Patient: sex F, age 57
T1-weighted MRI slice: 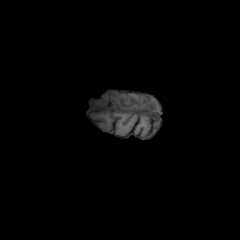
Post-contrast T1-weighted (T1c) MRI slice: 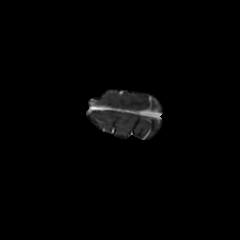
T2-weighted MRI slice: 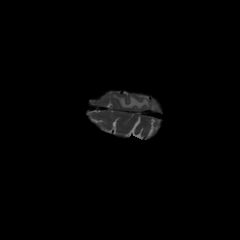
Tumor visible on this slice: yes
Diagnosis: Glioblastoma, IDH-wildtype
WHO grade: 4